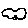
Label: cloud